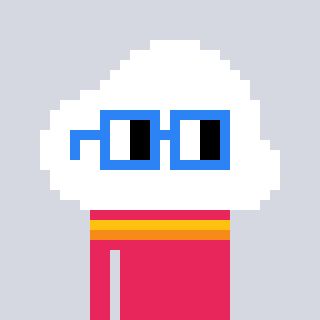
a pixel art character with square blue glasses, a cloud-shaped head and a redpinkish-colored body on a cool background